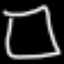
Label: square